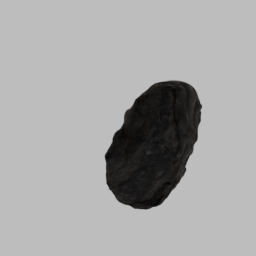
Label: nature